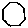
Label: hexagon